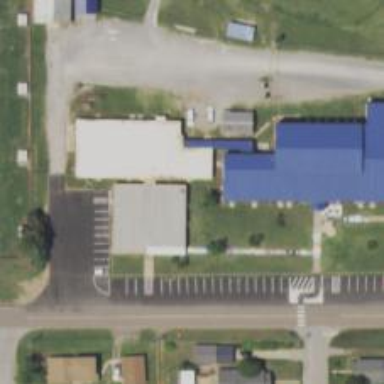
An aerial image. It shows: School.